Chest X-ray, PA view. Patient: 68 years old, sex M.
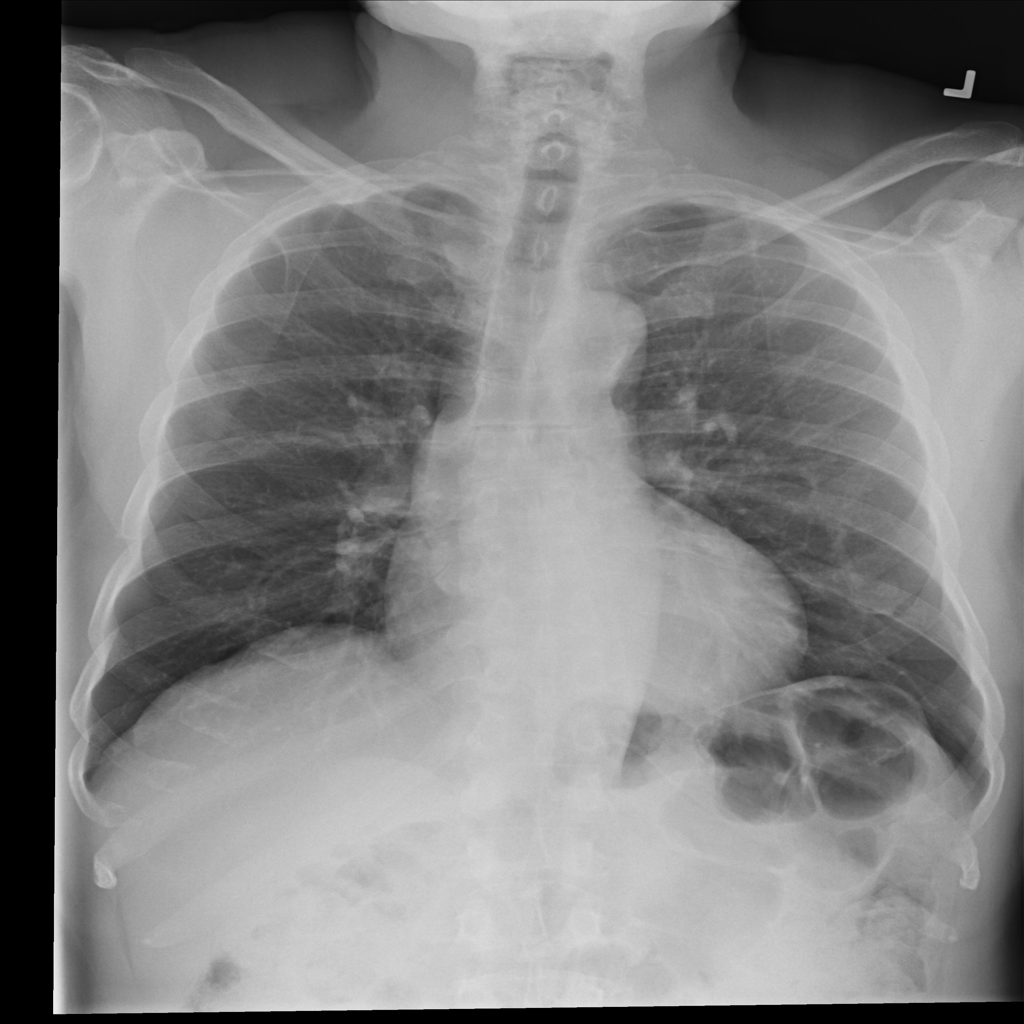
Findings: No Finding